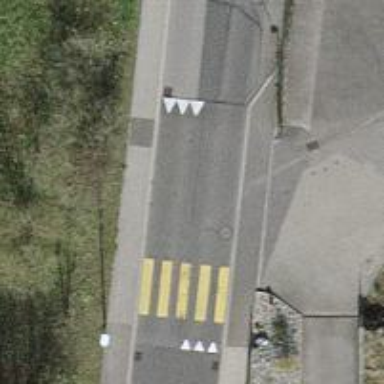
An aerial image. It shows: Table-style traffic calming feature.